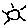
Label: sun